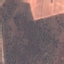
Label: PermanentCrop